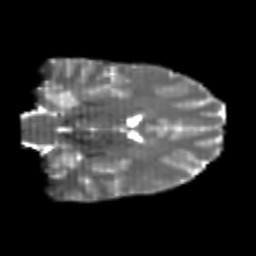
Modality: T2w
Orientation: coronal
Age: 21
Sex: male
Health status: healthy
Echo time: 0.074 s